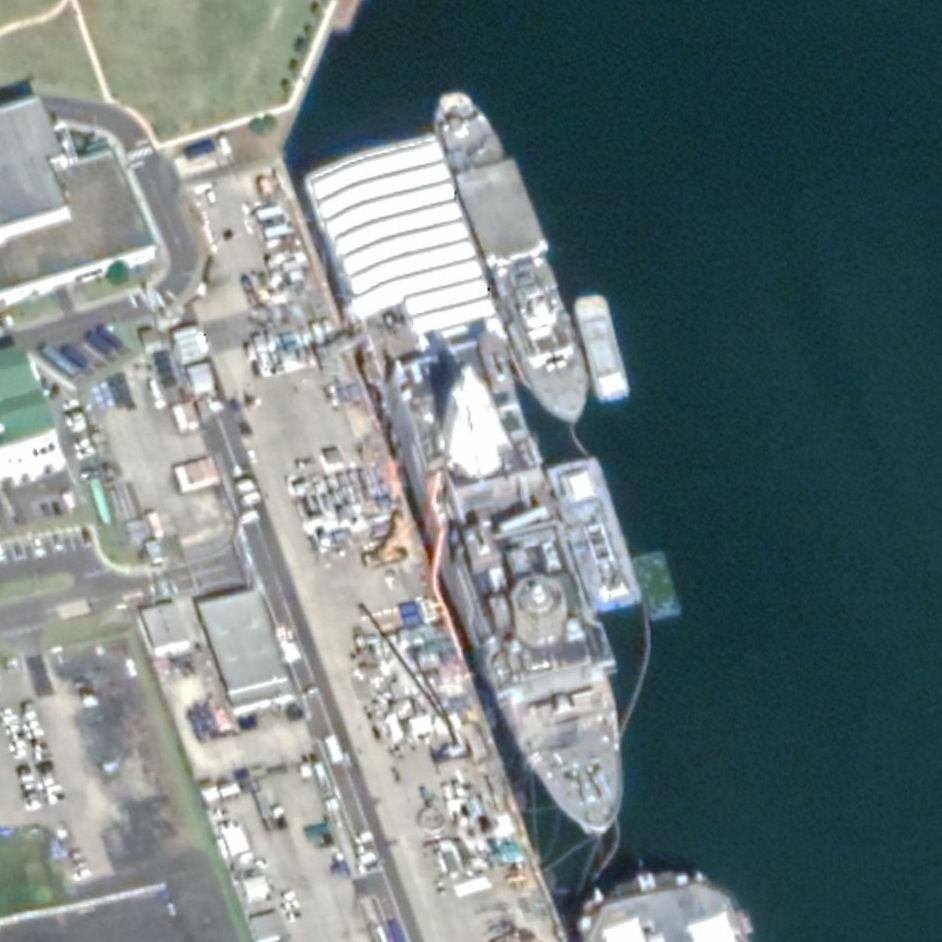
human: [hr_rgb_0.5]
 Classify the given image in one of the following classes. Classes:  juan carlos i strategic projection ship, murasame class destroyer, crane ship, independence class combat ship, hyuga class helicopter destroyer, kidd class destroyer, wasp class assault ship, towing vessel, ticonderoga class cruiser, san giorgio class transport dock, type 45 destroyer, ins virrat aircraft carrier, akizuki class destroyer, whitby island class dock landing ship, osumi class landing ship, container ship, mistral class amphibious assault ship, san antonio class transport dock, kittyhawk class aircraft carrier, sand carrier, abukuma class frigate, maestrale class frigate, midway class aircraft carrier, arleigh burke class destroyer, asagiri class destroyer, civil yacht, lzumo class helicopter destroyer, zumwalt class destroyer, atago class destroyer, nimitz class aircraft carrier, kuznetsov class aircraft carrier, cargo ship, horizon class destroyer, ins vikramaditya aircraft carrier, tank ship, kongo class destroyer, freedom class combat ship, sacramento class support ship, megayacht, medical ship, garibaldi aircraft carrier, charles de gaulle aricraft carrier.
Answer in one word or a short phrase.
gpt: San Antonio class transport dock